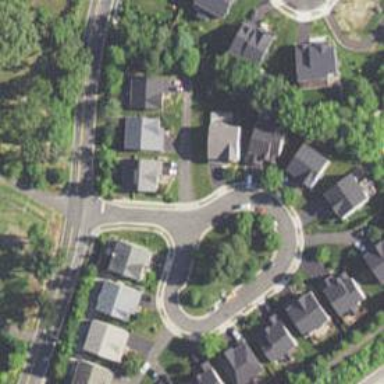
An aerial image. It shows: Asphalt road in residential area.